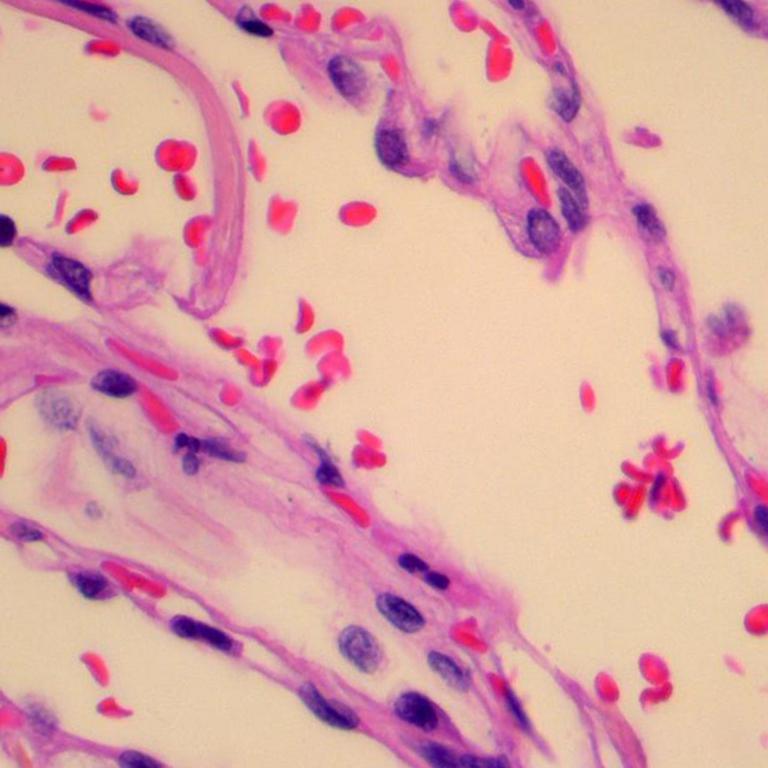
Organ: lung
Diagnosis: benign